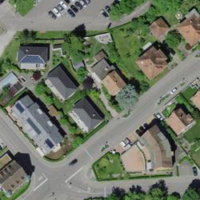
EUNIS habitat code: 54
Species observed at this site:
Zeuzera pyrina
Pararge aegeria
Coreus marginatus
Leptoglossus occidentalis
Zoropsis spinimana
Libellula depressa
Helix pomatia
Pyrrhosoma nymphula
Euplagia quadripunctaria
Clytus arietis